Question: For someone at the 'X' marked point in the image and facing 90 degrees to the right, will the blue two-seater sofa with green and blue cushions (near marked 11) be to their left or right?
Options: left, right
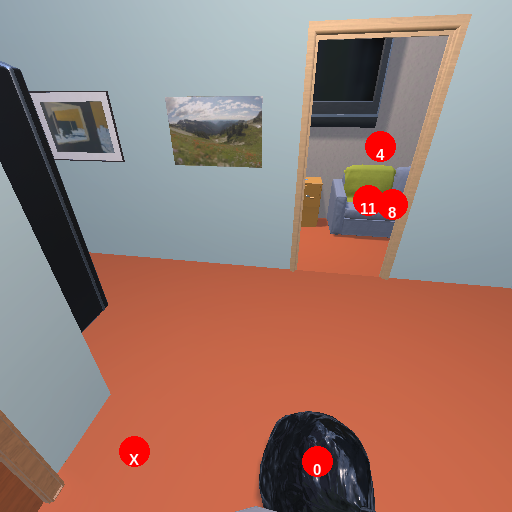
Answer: left